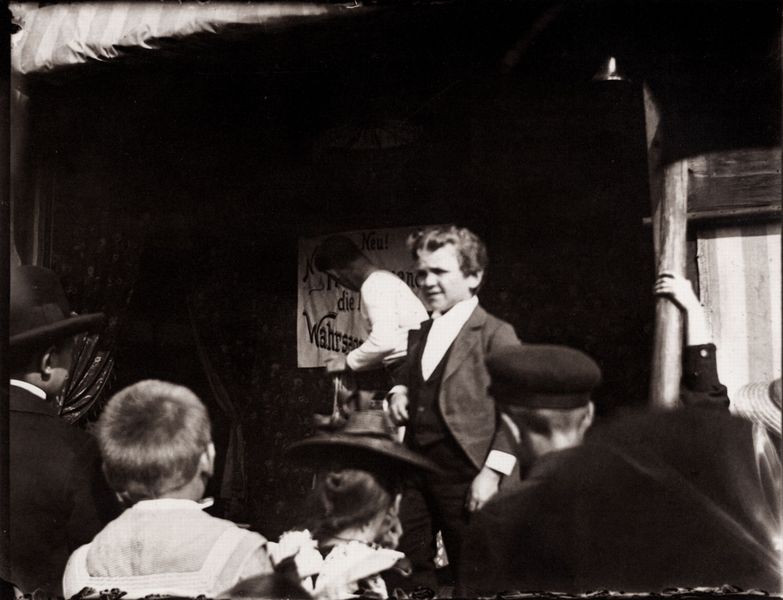
Titel: Rummel, Anpreiser
Künstler: Heinrich Zille
Schlagwörter: dunkel, hand, mann, schatten, weiß, frauen, menschen, mädchen, fenster, frau, frisur, grau, haar, holz, hut, hüte, kopfbedeckungen, licht, männer, rücken, schwarz, tuch, fest, leute, menge, anzug, hemd, hose, jacke, kappe, kappen, mütze, mützen, kragen, mensch, stehen, hände, schauen, vorhang, sonne, kind, bühne, publikum, theater, locken, scheitel, kinder, deutschland, kopfbedeckung, dutt, schrift, man, zuschauer, jungen, klein, auftritt, besucher, sepia, wagen, frack, streifen, deutsch, hinterkopf, junge, revers, weste, krempe, kurze haare, freude, foto, fotografie, photographie, schild, knabe, zigeuner, geld, jungs, schwarz weiss, plakat, zirkus, jahrmarkt, matrose, manschette, geschoren, neu, sonntag, photo, umzug, usa, fotographie, aufnahme, show, zelt, rohr, markise, zuhören, bursche, rummel, rummelplatz, schausteller, volksfest, vortragen, vortrag, bude, schaubude, zukunft, hinterköpfe, kurzgeschoren, schiebermütze, kkinder, kahlgeschoren, wahrsagen, wahrsager, 20er jahre, kermess, wahrssagerzelt, glatte haare, 20 jh, umzugswagen